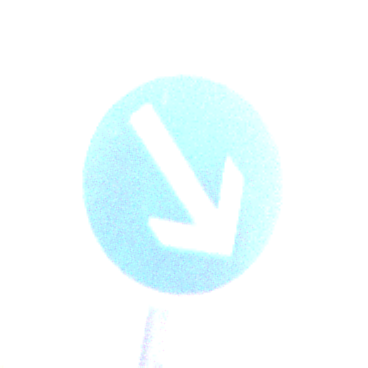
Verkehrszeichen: VorgeschriebeneVorbeifahrtRechts
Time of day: SunriseSunset
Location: Outdoor (Nature)
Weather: Clear
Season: NotSpecified
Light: Natural